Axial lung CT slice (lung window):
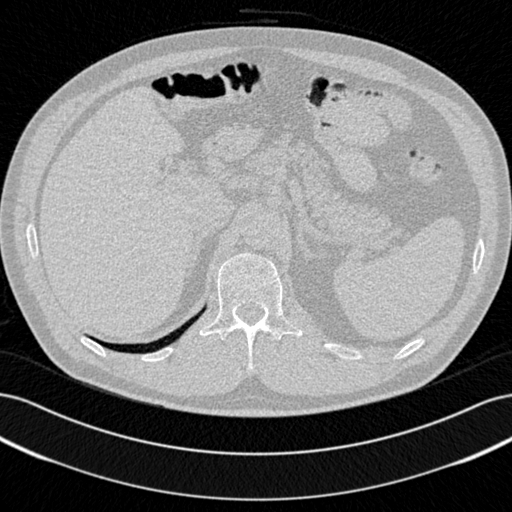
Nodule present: no